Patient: sex M, age 78
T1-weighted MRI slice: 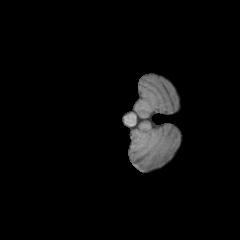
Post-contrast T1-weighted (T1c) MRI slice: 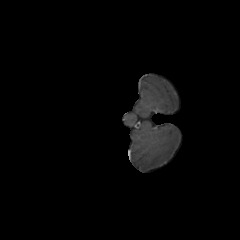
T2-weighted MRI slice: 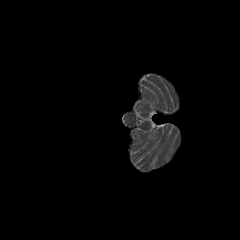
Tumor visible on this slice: no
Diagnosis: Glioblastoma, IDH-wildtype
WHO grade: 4